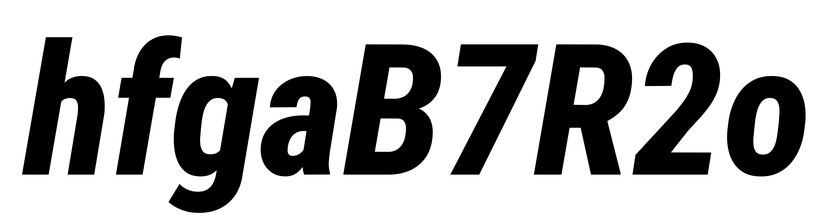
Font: Roboto-Italic_Condensed_ExtraBold_Italic